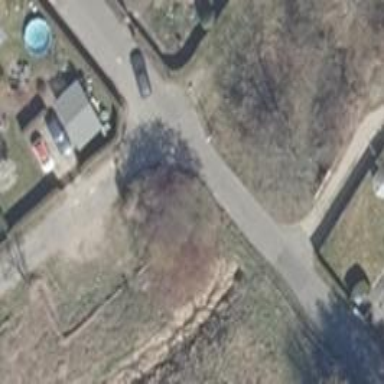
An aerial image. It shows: Residential road with bridge.